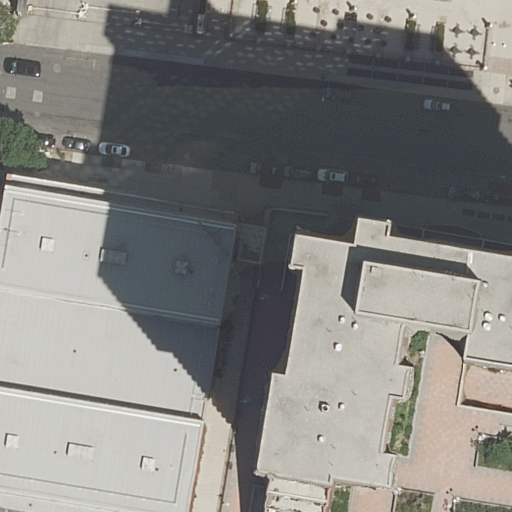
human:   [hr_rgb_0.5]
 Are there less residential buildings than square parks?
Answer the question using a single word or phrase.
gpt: no

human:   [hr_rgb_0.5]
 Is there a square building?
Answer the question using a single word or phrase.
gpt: no

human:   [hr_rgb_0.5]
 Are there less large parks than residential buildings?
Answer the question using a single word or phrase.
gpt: yes

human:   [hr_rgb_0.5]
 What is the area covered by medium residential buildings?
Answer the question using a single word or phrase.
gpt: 485m2

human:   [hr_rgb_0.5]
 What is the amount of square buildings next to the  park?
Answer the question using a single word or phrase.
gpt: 0

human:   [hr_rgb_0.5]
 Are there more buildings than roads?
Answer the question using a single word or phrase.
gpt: no

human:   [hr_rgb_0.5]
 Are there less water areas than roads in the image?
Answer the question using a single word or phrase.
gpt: yes

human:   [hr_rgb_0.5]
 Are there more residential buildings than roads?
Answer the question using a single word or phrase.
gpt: no

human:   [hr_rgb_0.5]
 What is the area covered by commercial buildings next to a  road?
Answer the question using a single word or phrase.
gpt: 0m2

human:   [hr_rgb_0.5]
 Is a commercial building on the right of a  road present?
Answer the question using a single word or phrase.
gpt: no

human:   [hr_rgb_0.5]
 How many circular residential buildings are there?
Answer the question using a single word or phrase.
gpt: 0

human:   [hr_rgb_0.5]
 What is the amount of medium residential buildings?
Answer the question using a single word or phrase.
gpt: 1

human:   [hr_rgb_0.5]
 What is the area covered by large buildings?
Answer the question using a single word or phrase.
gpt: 6876m2

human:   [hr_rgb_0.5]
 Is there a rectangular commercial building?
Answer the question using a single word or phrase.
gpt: no

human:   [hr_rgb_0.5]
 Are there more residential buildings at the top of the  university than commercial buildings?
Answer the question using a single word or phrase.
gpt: yes

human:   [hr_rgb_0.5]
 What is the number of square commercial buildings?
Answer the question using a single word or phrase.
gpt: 0

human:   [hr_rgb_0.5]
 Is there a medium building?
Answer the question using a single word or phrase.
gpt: yes

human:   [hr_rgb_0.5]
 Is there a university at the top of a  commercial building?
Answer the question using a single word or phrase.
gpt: no

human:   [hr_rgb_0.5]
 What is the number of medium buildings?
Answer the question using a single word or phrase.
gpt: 1

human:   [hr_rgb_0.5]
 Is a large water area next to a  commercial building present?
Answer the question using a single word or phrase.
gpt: no

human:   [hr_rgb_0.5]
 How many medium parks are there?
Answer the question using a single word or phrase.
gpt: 0

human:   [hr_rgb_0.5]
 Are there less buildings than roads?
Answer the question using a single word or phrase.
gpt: no

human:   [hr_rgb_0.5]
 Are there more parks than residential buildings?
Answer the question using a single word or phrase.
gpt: no

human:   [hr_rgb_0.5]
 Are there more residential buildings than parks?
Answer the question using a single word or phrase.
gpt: yes

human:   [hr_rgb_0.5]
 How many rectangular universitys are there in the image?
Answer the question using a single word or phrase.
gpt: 0

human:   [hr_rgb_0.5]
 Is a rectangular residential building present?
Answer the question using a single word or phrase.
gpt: no

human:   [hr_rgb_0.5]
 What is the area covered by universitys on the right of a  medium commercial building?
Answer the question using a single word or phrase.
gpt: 0m2

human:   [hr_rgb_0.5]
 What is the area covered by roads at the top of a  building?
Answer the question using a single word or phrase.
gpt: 0m2

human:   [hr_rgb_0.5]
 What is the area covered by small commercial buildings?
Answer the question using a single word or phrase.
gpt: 0m2

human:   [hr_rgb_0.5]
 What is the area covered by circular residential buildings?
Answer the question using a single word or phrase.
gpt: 0m2

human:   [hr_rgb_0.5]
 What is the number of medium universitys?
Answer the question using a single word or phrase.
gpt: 0

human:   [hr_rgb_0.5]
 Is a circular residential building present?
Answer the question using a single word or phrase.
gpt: no

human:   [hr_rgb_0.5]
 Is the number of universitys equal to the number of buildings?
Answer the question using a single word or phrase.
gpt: no

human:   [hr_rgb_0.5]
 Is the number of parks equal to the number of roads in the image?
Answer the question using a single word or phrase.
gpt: no

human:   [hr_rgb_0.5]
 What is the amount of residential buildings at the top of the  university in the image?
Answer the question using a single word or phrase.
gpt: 1

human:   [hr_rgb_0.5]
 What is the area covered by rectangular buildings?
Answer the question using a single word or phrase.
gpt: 0m2

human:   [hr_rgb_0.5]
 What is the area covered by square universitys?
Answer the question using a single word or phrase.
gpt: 0m2